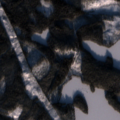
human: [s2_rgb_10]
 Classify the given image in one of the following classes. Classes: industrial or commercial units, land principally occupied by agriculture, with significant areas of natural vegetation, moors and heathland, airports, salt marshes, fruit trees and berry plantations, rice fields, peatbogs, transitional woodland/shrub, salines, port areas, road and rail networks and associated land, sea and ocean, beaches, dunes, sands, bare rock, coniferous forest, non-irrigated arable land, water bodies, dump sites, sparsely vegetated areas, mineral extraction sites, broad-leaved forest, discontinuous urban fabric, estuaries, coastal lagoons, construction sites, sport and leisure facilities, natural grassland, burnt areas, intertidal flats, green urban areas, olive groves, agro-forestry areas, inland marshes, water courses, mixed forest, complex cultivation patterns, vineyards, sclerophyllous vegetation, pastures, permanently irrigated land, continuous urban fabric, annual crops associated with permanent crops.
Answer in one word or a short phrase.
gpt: coniferous forest, mixed forest, transitional woodland/shrub, water bodies